Question: Some weeks ago, I added this 'Toolbar'. I need it for a swipe tab layout.
But if I install the apk, there is a back arrow in the top left corner.

I don't know how I can remove it. Can you help me?
If you need any other layouts or classes, please ask me. I will edit the question.
> activity_main.xml
'''
<?xml version="1.0" encoding="utf-8"?>
<android.support.design.widget.CoordinatorLayout
xmlns:android="http://schemas.android.com/apk/res/android"
xmlns:app="http://schemas.android.com/apk/res-auto"
android:layout_width="match_parent"
android:layout_height="match_parent">
<android.support.design.widget.AppBarLayout
android:layout_width="match_parent"
android:layout_height="wrap_content"
android:theme="@style/ThemeOverlay.AppCompat.Dark.ActionBar">
<android.support.v7.widget.Toolbar
android:id="@+id/toolbar"
android:layout_width="match_parent"
android:layout_height="?attr/actionBarSize"
android:background="?attr/colorPrimary"
app:layout_scrollFlags="scroll|enterAlways"
app:popupTheme="@style/ThemeOverlay.AppCompat.Light" />
<android.support.design.widget.TabLayout
android:id="@+id/tabs"
android:layout_width="match_parent"
android:layout_height="wrap_content"
app:tabMode="fixed"
app:tabGravity="fill"/>
</android.support.design.widget.AppBarLayout>
<android.support.v4.view.ViewPager
android:id="@+id/viewpager"
android:layout_width="match_parent"
android:layout_height="match_parent"
app:layout_behavior="@string/appbar_scrolling_view_behavior" />
</android.support.design.widget.CoordinatorLayout>
'''
And here the
> styles.xml
'''
<?xml version="1.0" encoding="utf-8"?>
<resources>
<style name="MyTheme" parent="MyTheme.Base">
</style>
<style name="MyTheme.Base" parent="Theme.AppCompat.Light.DarkActionBar">
<item name="windowNoTitle">true</item>
<item name="windowActionBar">false</item>
<item name="colorPrimary">@color/colorPrimary</item>
<item name="colorPrimaryDark">@color/colorPrimaryDark</item>
<item name="colorAccent">@color/colorAccent</item>
</style>
</resources>
'''
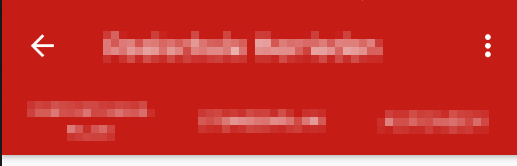
Answer: Given the arrow's presence, I'm assuming you set your 'Toolbar' as the 'ActionBar'.
If so, the fix is very simple. Simply call
'''
getActionBar().setDisplayHomeAsUpEnabled(false);
'''
AFTER you have called 'setActionBar(yourToolbar)' to ensure there are no null pointer issues